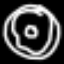
Label: donut